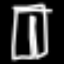
Label: pants